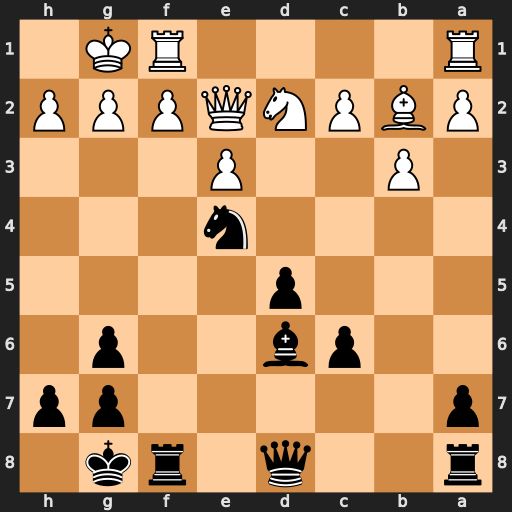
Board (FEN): r2q1rk1/p5pp/2pb2p1/3p4/4n3/1P2P3/PBPNQPPP/R4RK1
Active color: b
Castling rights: -
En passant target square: -
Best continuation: Rxf2 Qxf2 Nxf2